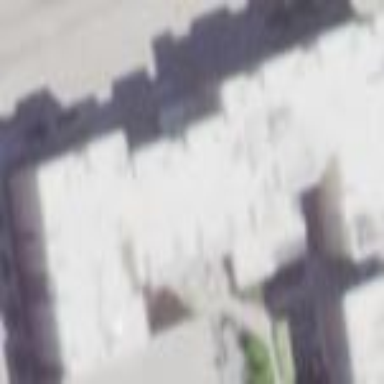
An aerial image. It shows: Hotel building.